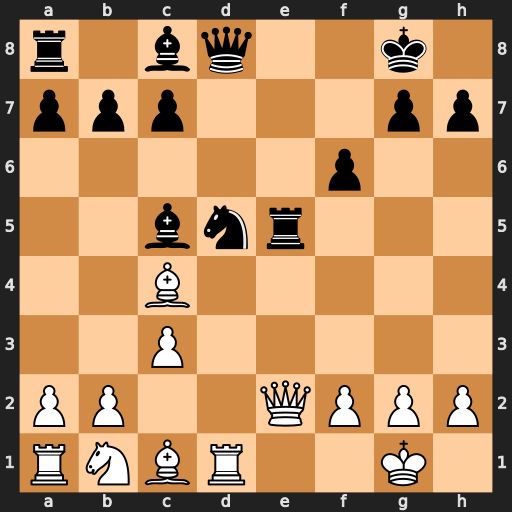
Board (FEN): r1bq2k1/ppp3pp/5p2/2bnr3/2B5/2P5/PP2QPPP/RNBR2K1
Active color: w
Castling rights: -
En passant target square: -
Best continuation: Qxe5 fxe5 Rxd5 Qxd5 Bxd5+